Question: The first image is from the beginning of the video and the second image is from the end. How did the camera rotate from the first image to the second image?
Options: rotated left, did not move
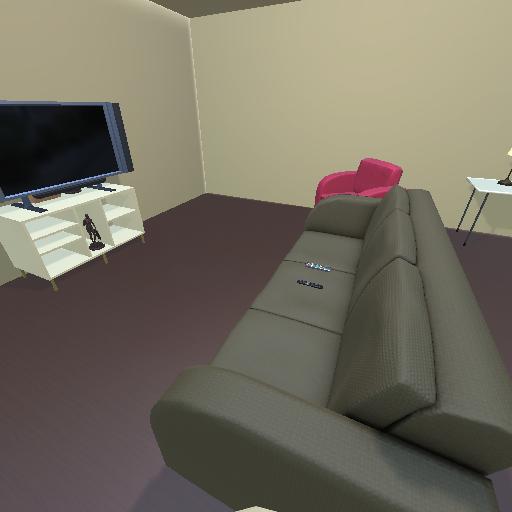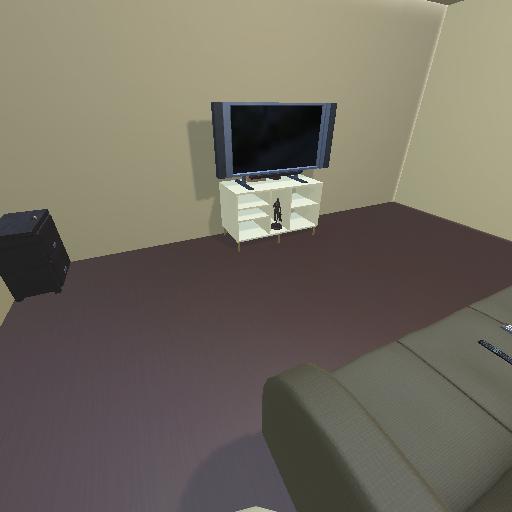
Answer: rotated left